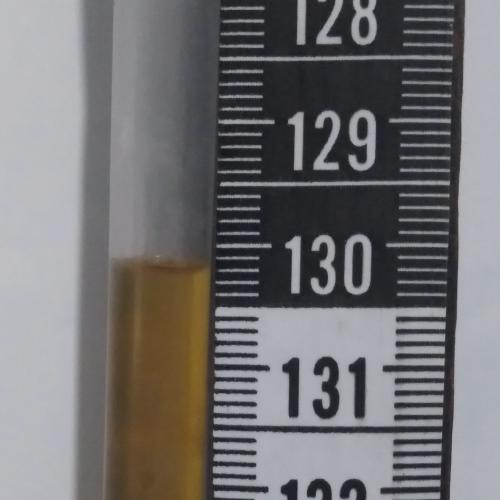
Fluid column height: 130.2 cm